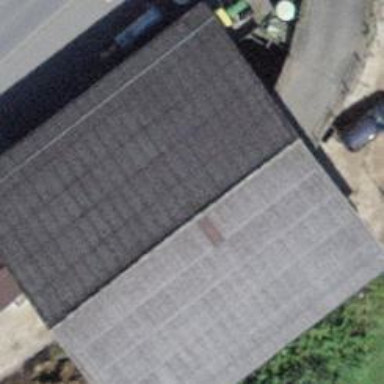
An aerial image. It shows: Farm auxiliary building.